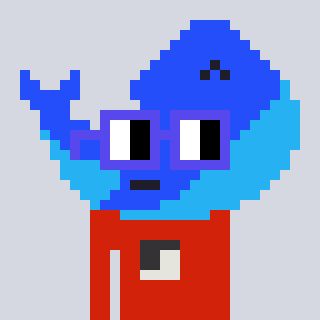
a pixel art character with square blue glasses, a whale-shaped head and a red-colored body on a cool background